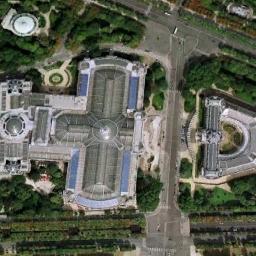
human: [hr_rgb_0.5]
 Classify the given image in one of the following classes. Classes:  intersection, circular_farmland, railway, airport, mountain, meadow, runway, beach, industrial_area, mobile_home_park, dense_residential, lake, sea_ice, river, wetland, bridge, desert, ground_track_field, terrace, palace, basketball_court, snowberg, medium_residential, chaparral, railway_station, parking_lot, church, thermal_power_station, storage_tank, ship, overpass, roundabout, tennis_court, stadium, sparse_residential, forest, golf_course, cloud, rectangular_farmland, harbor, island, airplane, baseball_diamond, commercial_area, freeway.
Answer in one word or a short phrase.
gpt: palace